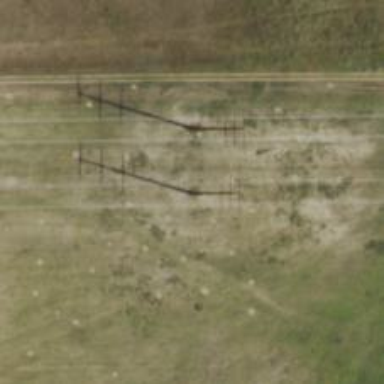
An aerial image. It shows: Power tower.